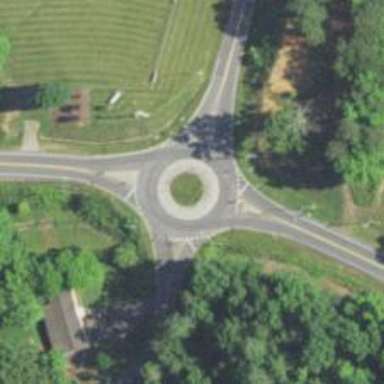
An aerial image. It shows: Mini roundabout on the road.